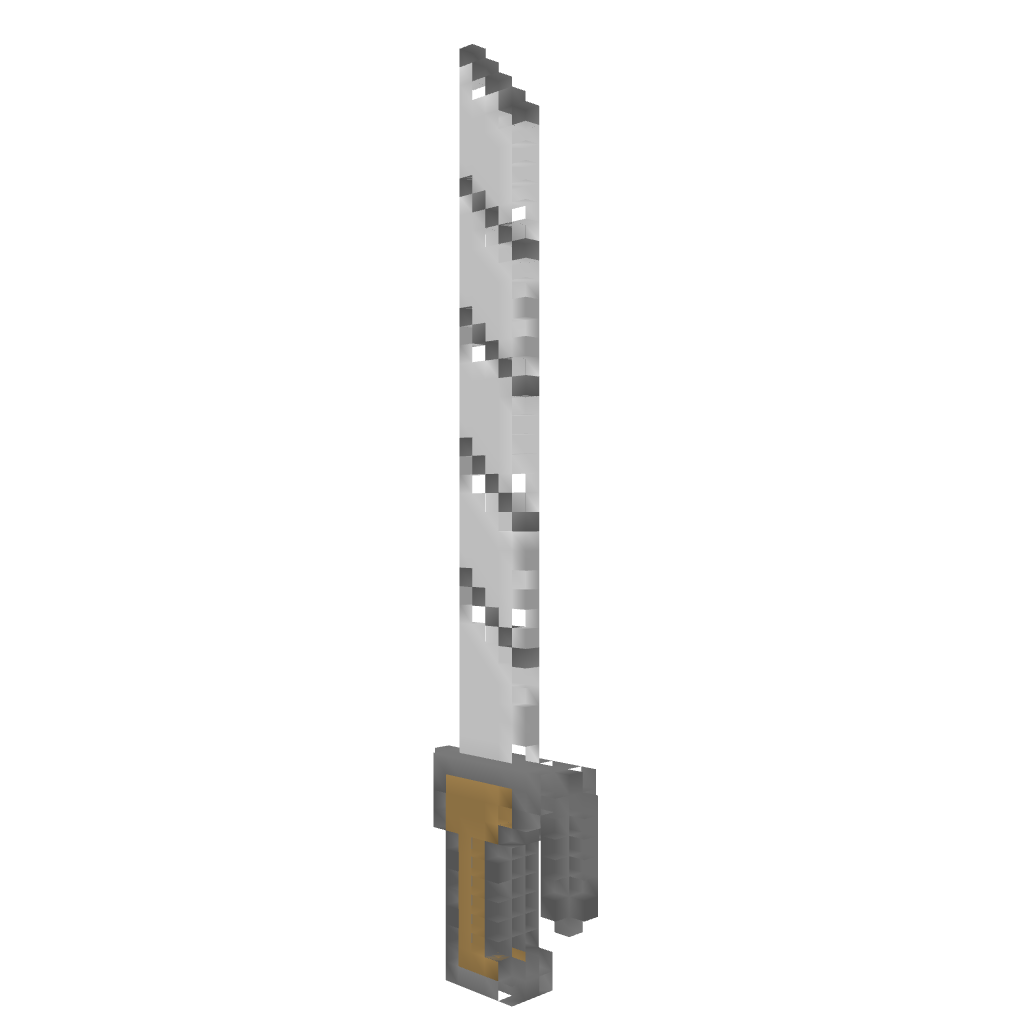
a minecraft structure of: Attack on Titan Kenn